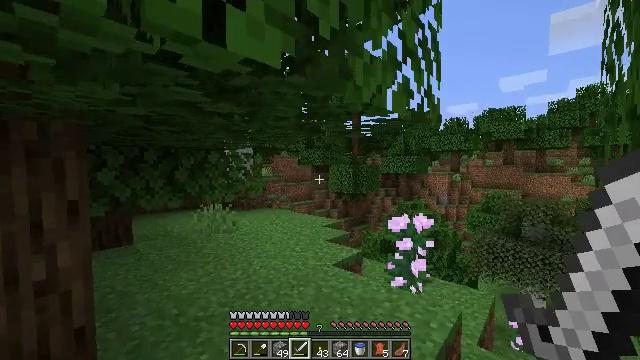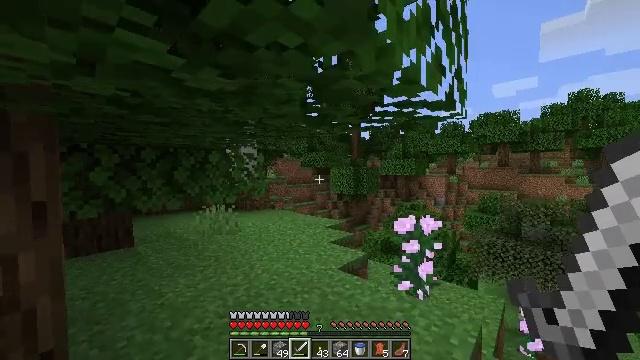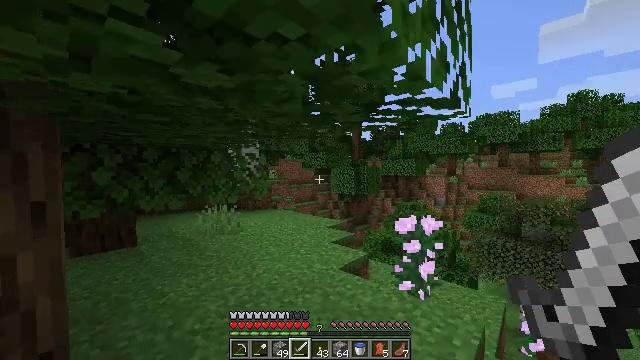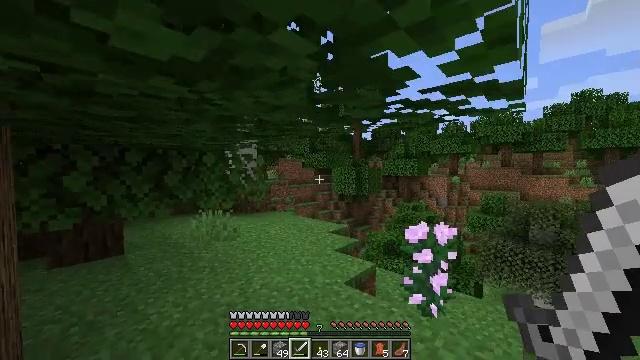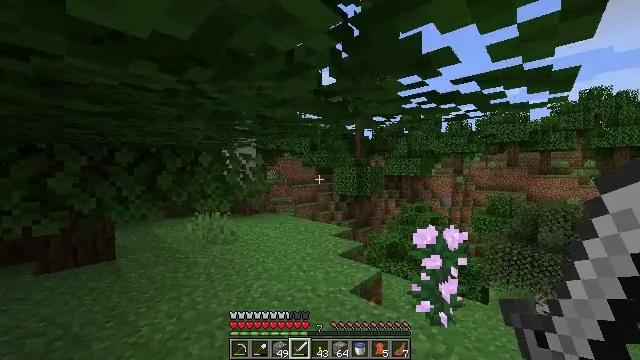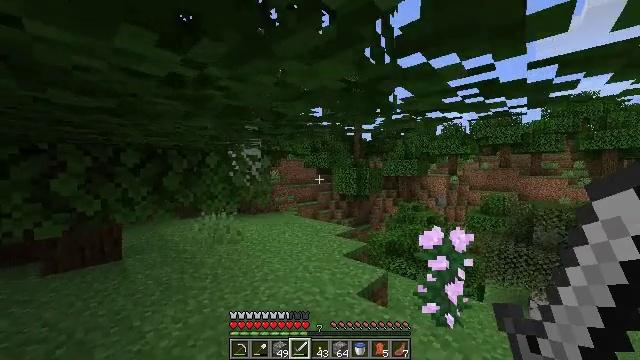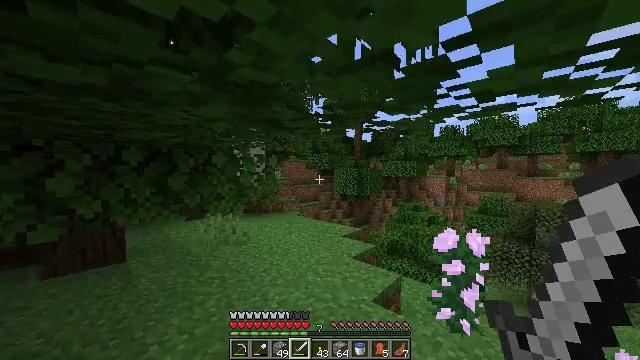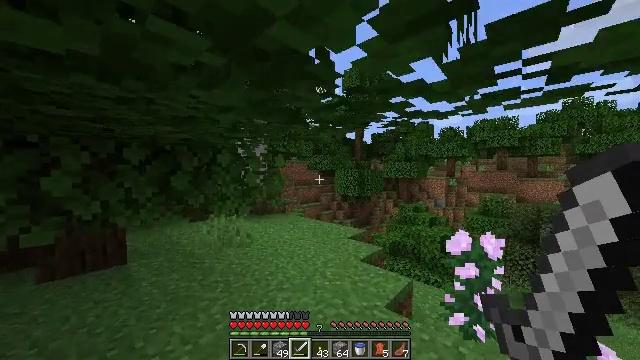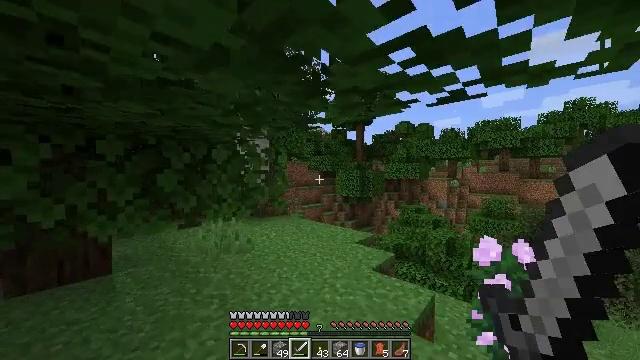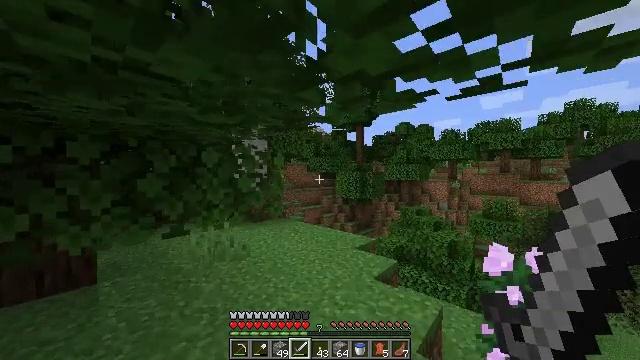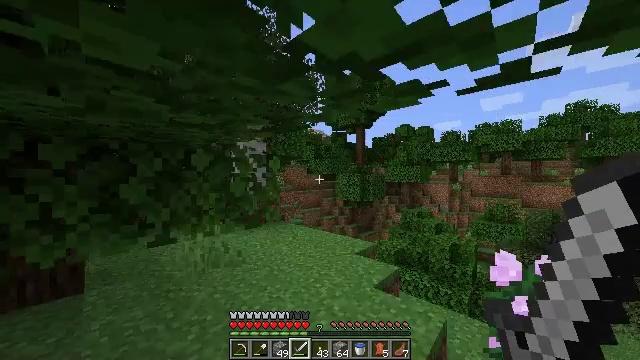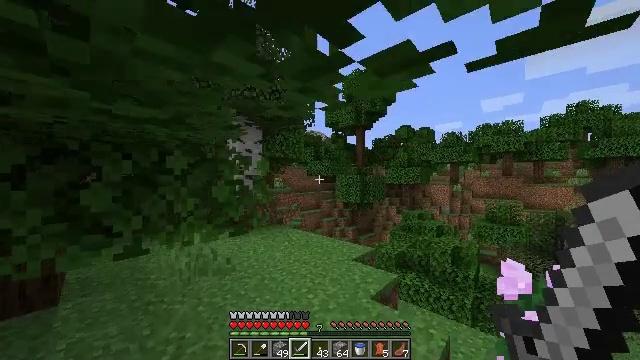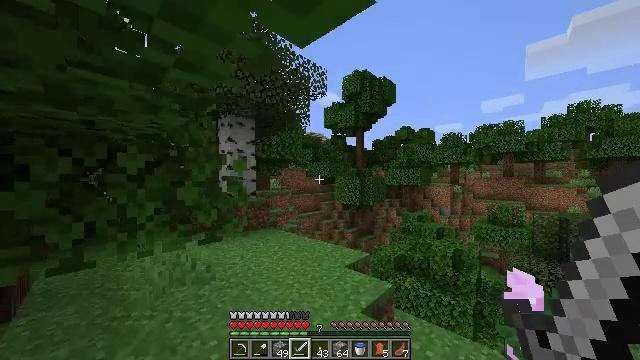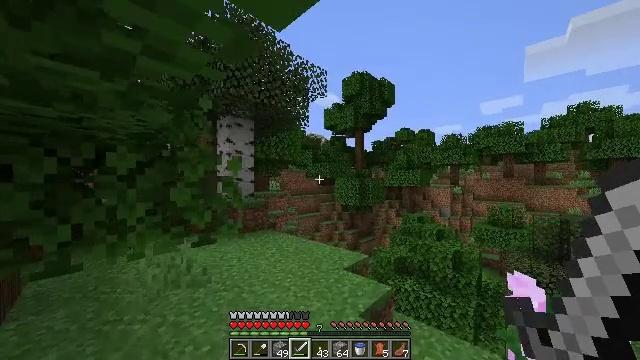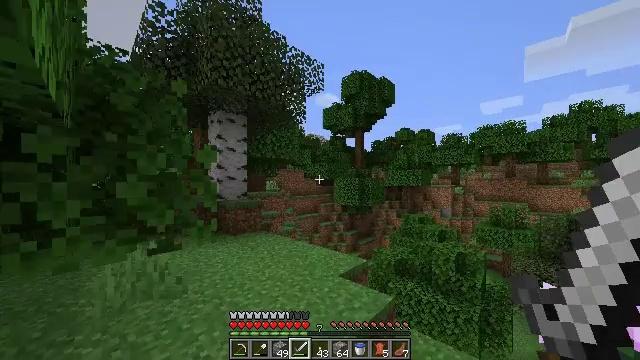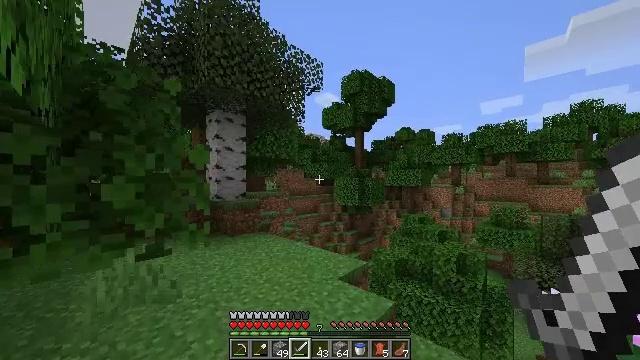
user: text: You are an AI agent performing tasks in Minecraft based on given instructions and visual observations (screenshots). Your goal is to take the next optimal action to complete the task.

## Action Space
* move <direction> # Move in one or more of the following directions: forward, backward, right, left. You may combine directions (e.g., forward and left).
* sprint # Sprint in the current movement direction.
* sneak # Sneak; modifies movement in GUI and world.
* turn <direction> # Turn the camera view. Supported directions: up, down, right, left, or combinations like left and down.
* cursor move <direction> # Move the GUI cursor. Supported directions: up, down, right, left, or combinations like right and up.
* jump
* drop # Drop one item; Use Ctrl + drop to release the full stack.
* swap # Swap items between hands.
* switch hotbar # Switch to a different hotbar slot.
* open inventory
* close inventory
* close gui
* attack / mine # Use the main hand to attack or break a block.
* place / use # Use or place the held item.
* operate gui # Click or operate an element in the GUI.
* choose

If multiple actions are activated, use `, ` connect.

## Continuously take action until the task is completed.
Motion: motion action
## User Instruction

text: Remove a peony from the inventory.
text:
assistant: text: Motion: move forward, sprint
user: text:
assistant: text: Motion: move forward, sprint
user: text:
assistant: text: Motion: move forward and move left, sprint
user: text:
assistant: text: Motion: move forward and move left, sprint
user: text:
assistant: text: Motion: move forward and move left, sprint
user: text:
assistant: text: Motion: move forward and move left, sprint
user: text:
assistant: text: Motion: move forward, sprint
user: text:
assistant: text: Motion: move forward, sprint
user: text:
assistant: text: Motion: move forward and move right, sprint
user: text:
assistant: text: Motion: move forward and move right, sprint
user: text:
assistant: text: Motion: move forward and move right, sprint
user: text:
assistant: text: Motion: move forward and move right, sprint
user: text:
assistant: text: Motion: move forward, sprint
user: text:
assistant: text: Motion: move forward, sprint
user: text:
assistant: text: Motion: move forward, sprint
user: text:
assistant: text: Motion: move forward, sprint
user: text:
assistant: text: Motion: move forward, sprint
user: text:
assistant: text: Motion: move forward and move right, sprint
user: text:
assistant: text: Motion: move forward and move right, sprint
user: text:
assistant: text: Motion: move forward and move right, sprint
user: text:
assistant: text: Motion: move forward and move right, sprint
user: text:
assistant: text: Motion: move forward and move right, sprint
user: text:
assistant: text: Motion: move forward and move right, sprint
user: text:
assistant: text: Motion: move forward and move right, sprint
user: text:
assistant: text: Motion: move forward and move right, sprint
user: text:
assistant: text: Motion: move forward and move right, sprint
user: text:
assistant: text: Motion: move forward and move right, sprint
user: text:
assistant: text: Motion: move forward, sprint
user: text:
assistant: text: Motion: move forward, sprint
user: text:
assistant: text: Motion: move forward, sprint